Question: i have a the add the primefaces fileupload.
'''
<h:form id="form" enctype="multipart/form-data">
<h:selectOneMenu id="Collection" value="#{imputData.collList.currentColl}">
<f:selectItems value="#{imputData.collList.collList}" />
</h:selectOneMenu>
<p:fileUpload id="fileUpload" label="Durchsuchen" uploadLabel="Upload" cancelLabel="zuruck" fileUploadListener="#{imputData.handleFileUpload}" mode="advanced" dragDropSupport="true" update="Collection,messages" sizeLimit="100000" allowTypes="/(\.|\/)(txt|cvs)$/" />
<p:growl id="messages" showDetail="true"/>
<h:commandButton id="read" action="#{imputData.imput}" value="#{msgs.read}"/>
</h:form>
'''
It looks like this

I have two question.
How can i made the Fileupload smaller. Mean not wide over the hole page?
To get the name from the selectOneMenu i must klick on the read-button (Lesen). If i klick und the upload-button i get no information from the SelectOneMenu (null). Must i write ajax="true" in the '<p:fileUpload..' or something to get the Information from selectOneMenu in the upload-Button?
i write the Id from the Collection in the update of fileUpload 'update="Collection,messages"' but it doesn't slove my problem.
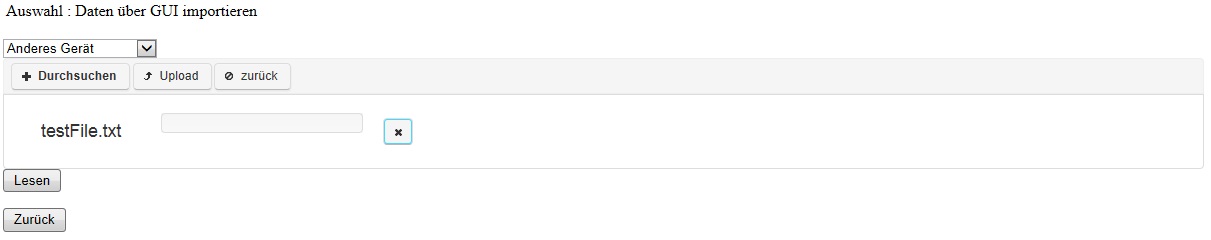
Answer: You can use the 'onstart' of the fileUpload, which would call a remoteCommand to process your selectOneMenu and save it as property of the same bean which must be view scoped.
'''
<p:fileUpload id="fileUpload" mode="advanced" onstart="submitCollection()" />
<p:remoteCommand name="submitCollection" process="@this Collection" />
'''
As for the width of the fileUpload, you can use the following css:
'''
.ui-fileupload {
width: 400px;//change the px into what fits you
}
'''
Hope this helps.